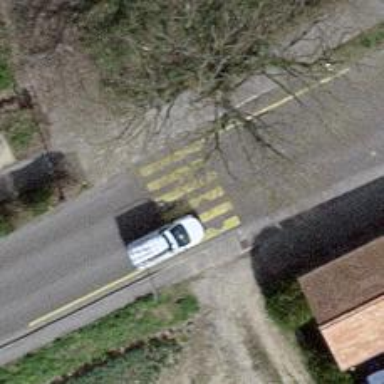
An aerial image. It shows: Marked crossing with zebra stripes on the road.